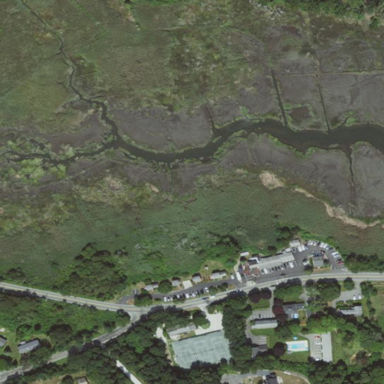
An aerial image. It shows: Wetland area characterized by wet meadow.